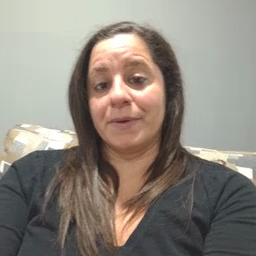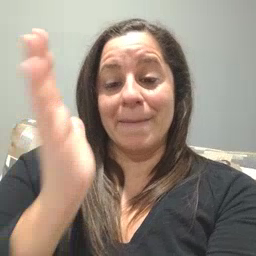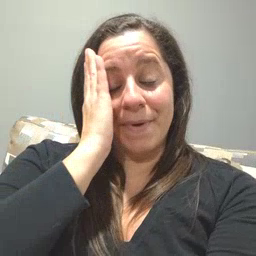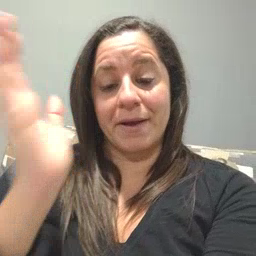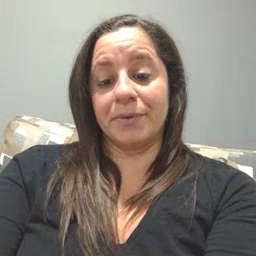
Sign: bed